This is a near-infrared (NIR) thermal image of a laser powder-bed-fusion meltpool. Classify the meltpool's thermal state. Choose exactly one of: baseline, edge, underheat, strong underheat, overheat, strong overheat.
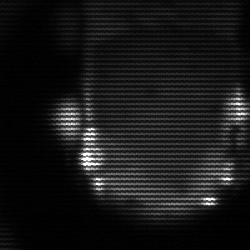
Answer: baseline